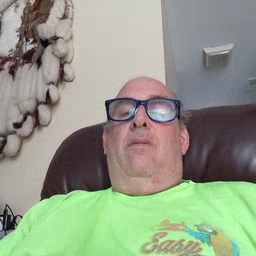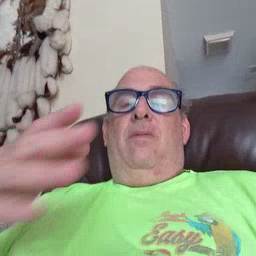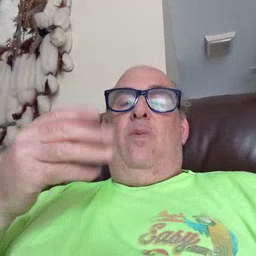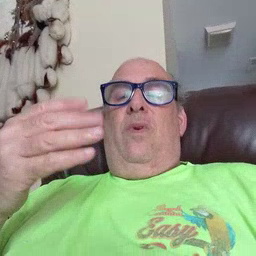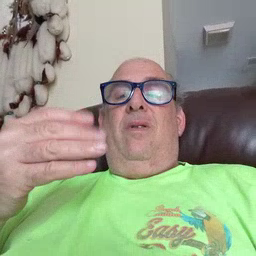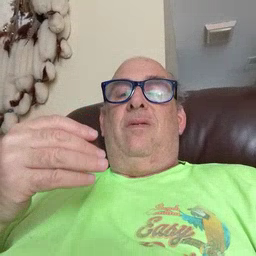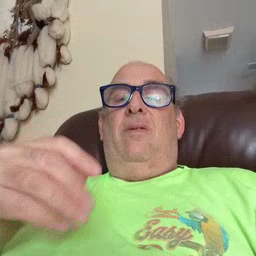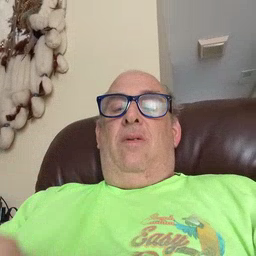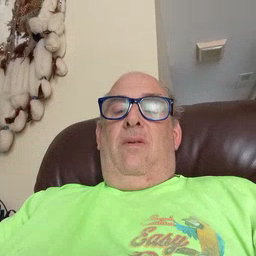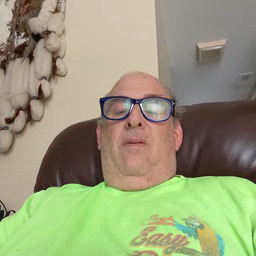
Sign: wet